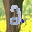
Label: 2